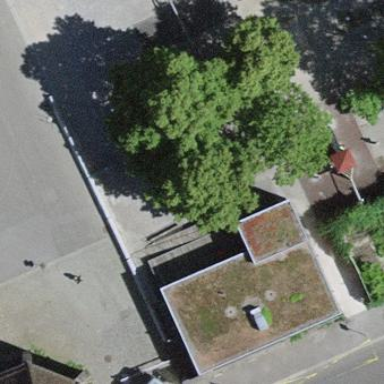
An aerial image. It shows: Community centre building.